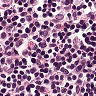
Metastatic tissue present: no